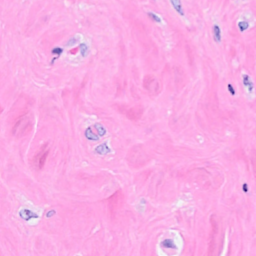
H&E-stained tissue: Breast